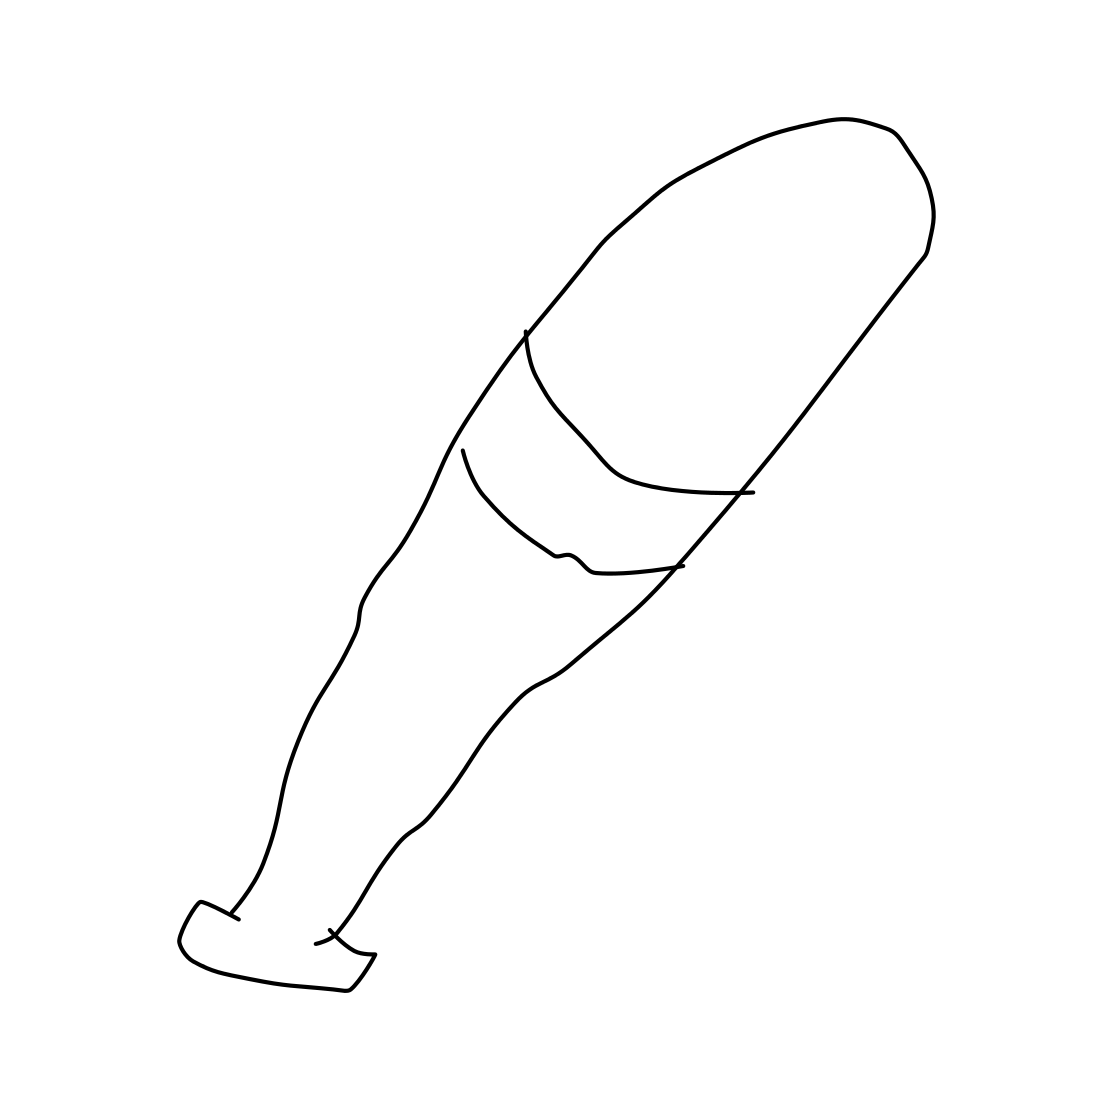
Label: baseball bat